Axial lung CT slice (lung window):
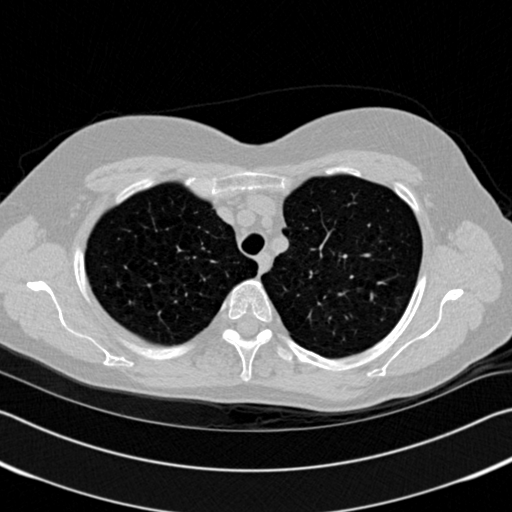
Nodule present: no